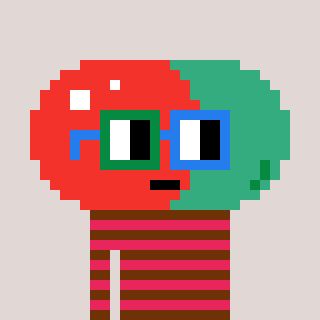
a pixel art character with square green and blue glasses, a pill-shaped head and a redpinkish-colored body on a warm background